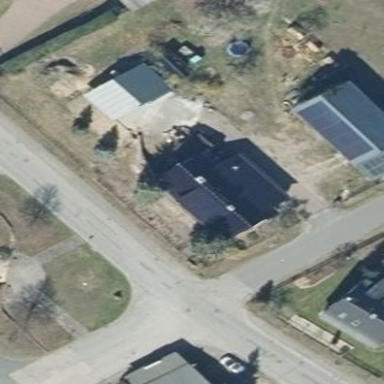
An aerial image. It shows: Building with gabled roof. The roof is oriented along the building and is colored black.